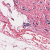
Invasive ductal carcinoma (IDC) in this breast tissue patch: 1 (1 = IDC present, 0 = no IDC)